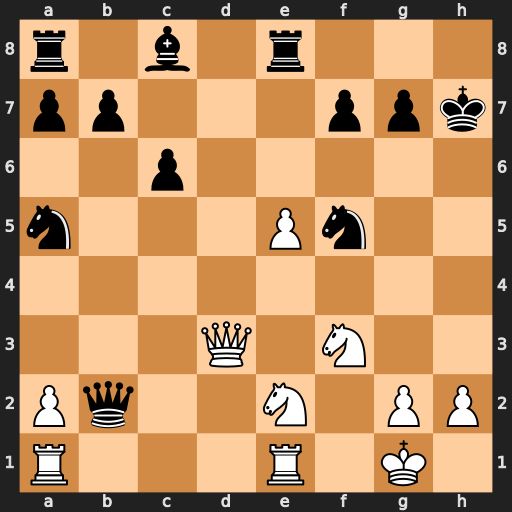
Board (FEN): r1b1r3/pp3ppk/2p5/n3Pn2/8/3Q1N2/Pq2N1PP/R3R1K1
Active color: w
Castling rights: -
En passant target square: -
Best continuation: Reb1 Qxe5 Nxe5